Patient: sex M, age 51
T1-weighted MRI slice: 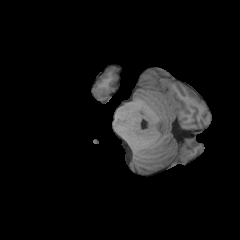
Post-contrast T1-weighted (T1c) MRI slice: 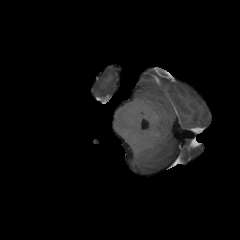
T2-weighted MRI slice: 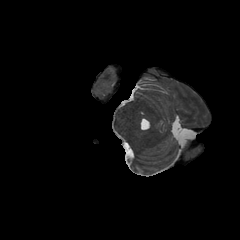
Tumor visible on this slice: no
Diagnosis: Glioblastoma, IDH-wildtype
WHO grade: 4